Question: I am using <URL> for printing. And it works fine with Windows 7 and previous versions.
When we tried it with a printer installed on Windows 8 pc, it did not work.
After reading this <URL> I've learned that I have to set dataType variable to "XPS_PASS" instead of "RAW". Setting it to "XPS_PASS" works fine on windows 8 by the way.
But in my environment, there are windows 8s and windows 7s and XPs also.
Is it possible to make this switch programmatically?
How can I set pDataType variable to "RAW" for windows 7 and lower operating systems, and to "XPS_PASS" to windows 8?
Edit: After a couple of hours digging google I've found <URL> article. Here it says:
>
1. Call GetPrinterDriver to retrieve the DRIVER_INFO_8 struct.
2. Check DRIVER_INFO_8::dwPrinterDriverAttributes for the PRINTER_DRIVER_XPS flag.
3. Choose your datatype based on the presence or absence of the flag: If the flag is set, use 'XPS_PASS' If the flag is not set, use 'RAW'
I am not familiar with unmanaged code, but I've tried the followig:
'''
[DllImport("winspool.drv", CharSet = CharSet.Auto, SetLastError = true)]
public static extern int GetPrinterDriver(IntPtr hPrinter, string pEnvironment, uint Level, IntPtr pDriverInfo, int cbBuf, out int pcbNeeded);
private static void GetPrinterDataType(IntPtr hPrinter )
{
IntPtr driverInfo = new IntPtr();
driverInfo = IntPtr.Zero;
int buf_len = 0;
int IntPtrSize = Marshal.SizeOf(typeof(IntPtr));
int a = GetPrinterDriver(hPrinter, "", 8, driverInfo, 0, out buf_len);
driverInfo = Marshal.AllocHGlobal(buf_len);
a = GetPrinterDriver(hPrinter, "", 8, driverInfo, buf_len, out buf_len);
for (int i = 0; i <= 24; i++)
{
if (i == 12 || i == 15 || i == 11 || i == 14)
continue;
IntPtr ptr = Marshal.ReadIntPtr(driverInfo, IntPtrSize * i);
Console.WriteLine("DRIVER INFO {0}: {1}", i, Marshal.PtrToStringUni(ptr));
}
}
'''
I am calling this method after OpenPrinter() method of the RawPrinterHelper class. But the dwPrinterDriverAttributes (number 21) is empty.
Am I doing something wrong?

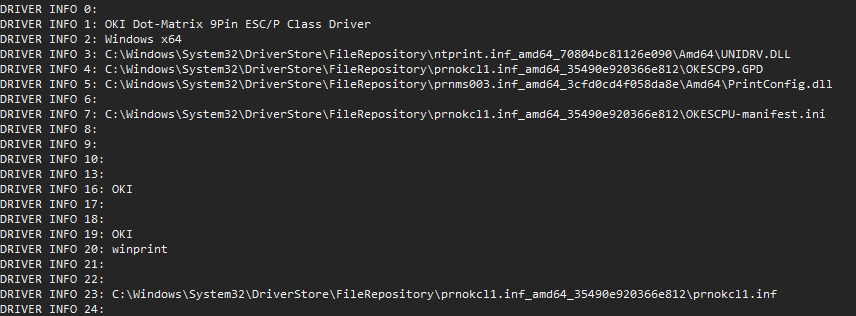
Answer: Okay, I've managed to work out how to get a value showing for the dwPrinterDriverAttributes field.
I added this definition of the DRIVER_INFO_8 structure to my solution (found <URL>.
'''
[StructLayout(LayoutKind.Sequential, CharSet = CharSet.Auto)]
public struct DRIVER_INFO_8
{
public uint cVersion;
[MarshalAs(UnmanagedType.LPTStr)]
public string pName;
[MarshalAs(UnmanagedType.LPTStr)]
public string pEnvironment;
[MarshalAs(UnmanagedType.LPTStr)]
public string pDriverPath;
[MarshalAs(UnmanagedType.LPTStr)]
public string pDataFile;
[MarshalAs(UnmanagedType.LPTStr)]
public string pConfigFile;
[MarshalAs(UnmanagedType.LPTStr)]
public string pHelpFile;
[MarshalAs(UnmanagedType.LPTStr)]
public string pDependentFiles;
[MarshalAs(UnmanagedType.LPTStr)]
public string pMonitorName;
[MarshalAs(UnmanagedType.LPTStr)]
public string pDefaultDataType;
[MarshalAs(UnmanagedType.LPTStr)]
public string pszzPreviousNames;
FILETIME ftDriverDate;
UInt64 dwlDriverVersion;
[MarshalAs(UnmanagedType.LPTStr)]
public string pszMfgName;
[MarshalAs(UnmanagedType.LPTStr)]
public string pszOEMUrl;
[MarshalAs(UnmanagedType.LPTStr)]
public string pszHardwareID;
[MarshalAs(UnmanagedType.LPTStr)]
public string pszProvider;
[MarshalAs(UnmanagedType.LPTStr)]
public string pszPrintProcessor;
[MarshalAs(UnmanagedType.LPTStr)]
public string pszVendorSetup;
[MarshalAs(UnmanagedType.LPTStr)]
public string pszzColorProfiles;
[MarshalAs(UnmanagedType.LPTStr)]
public string pszInfPath;
public uint dwPrinterDriverAttributes;
[MarshalAs(UnmanagedType.LPTStr)]
public string pszzCoreDriverDependencies;
FILETIME ftMinInboxDriverVerDate;
UInt64 dwlMinInboxDriverVerVersion;
}
'''
Then I added this line of code to what you have above in your GetPrinterDriverDataType() method:
'''
var info = (DRIVER_INFO_8)Marshal.PtrToStructure(driverInfo, typeof(DRIVER_INFO_8));
'''
Now you will be able to see what the dwPrinterDriverAttributes field is populated with.
EDIT: Updated the protection level of dwPrinterDriverAttributes to be public so it can be accessed/viewed.
Also worth noting this (found <URL>:
'''
dwPrinterDriverAttributes: A bit field that specifies attributes of the printer driver.
'''
So I've converted the uint to a BitArray and checked to see if the PRINTER_DRIVER_XPS flag/bit is set.
i.e.
'''
PRINTER_DRIVER_XPS flag = 0x00000002
'''
So we need to check the second bit. I do this with the following:
'''
var value = (int)info.dwPrinterDriverAttributes;
BitArray b = new BitArray(new int[] { value } );
bool[] bits = new bool[b.Count];
b.CopyTo(bits, 0);
if (bits[1])
Console.WriteLine("flag set");
else
Console.WriteLine("flag not set");
'''